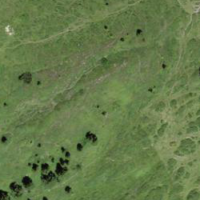
EUNIS habitat code: 26
Species observed at this site:
Aglais urticae
Lophophanes cristatus